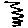
Label: zigzag